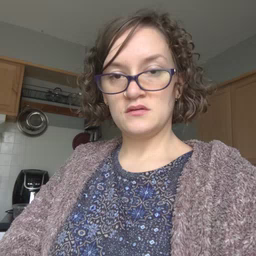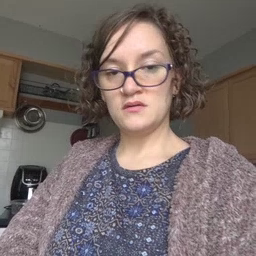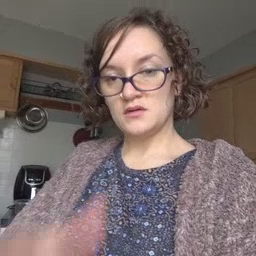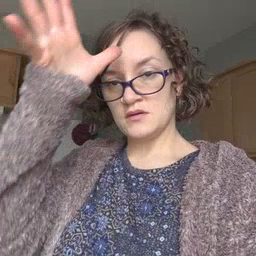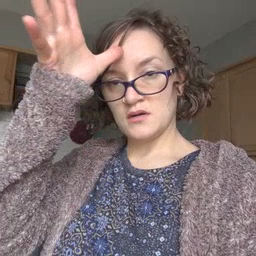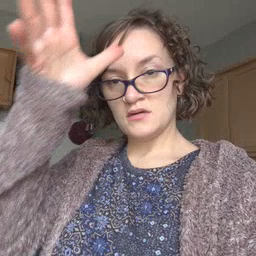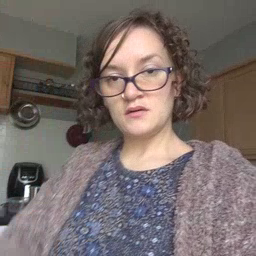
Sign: dad